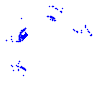
Particle: pion